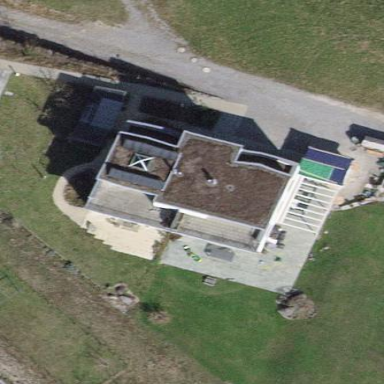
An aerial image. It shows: Terrace building.